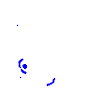
Particle: electron